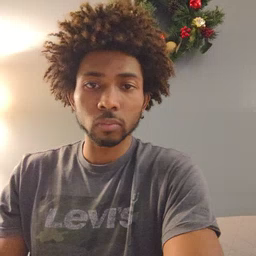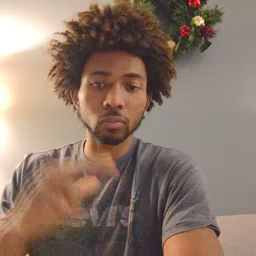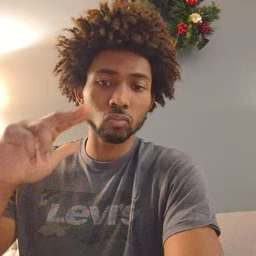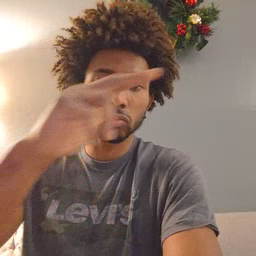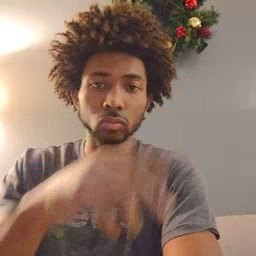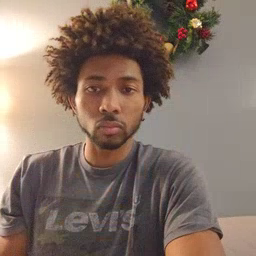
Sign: helicopter